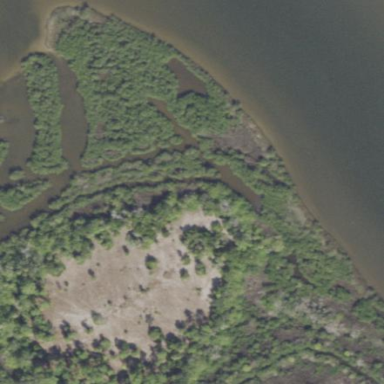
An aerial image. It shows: Wetland area dominated by mangroves.